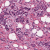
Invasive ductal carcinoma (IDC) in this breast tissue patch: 1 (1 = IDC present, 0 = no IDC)